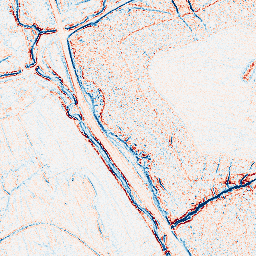
Category: edge_preserving
Decomposition family: bilateral
Decomposition parameters: d: 5
sigma_color: 100
sigma_space: 50
Upsampling method: quintic
Upsampling parameters: scale: 2
Upsampling scale: 2